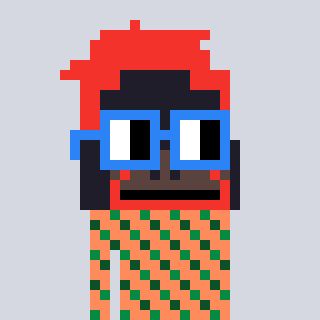
a pixel art character with square blue glasses, a orangutan-shaped head and a peachy-colored body on a cool background